Question: I am trying to connect to an Access DB file when I do a drag and drop from the dataset to the form i get the following error

Am I doing it wrong, what should I do ?
'''
Dataset not defined
TableAdapter not defined
TableAdapterManager not defined
'''
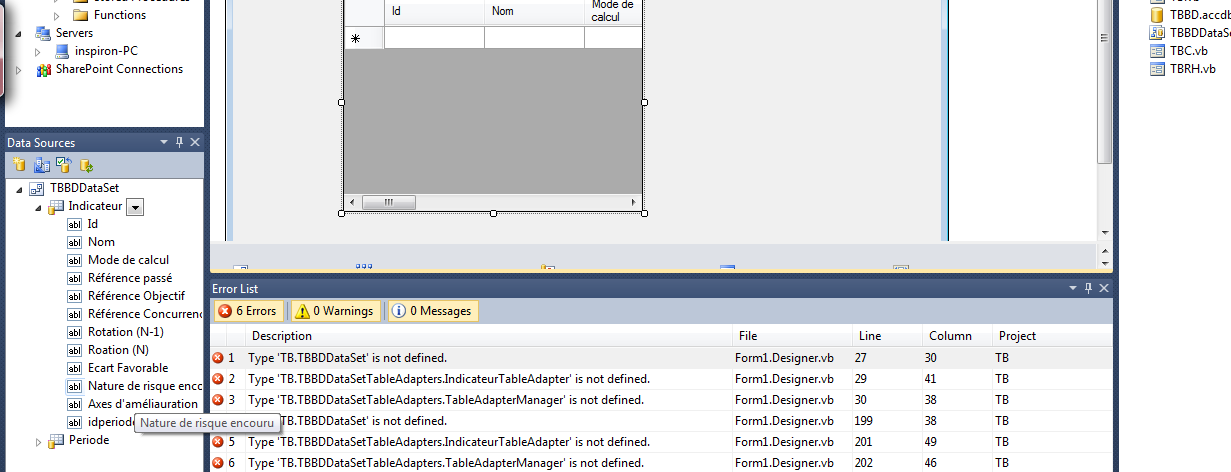
Answer: I am not sure what it is you are attempting to accomplish. But working with a database is going be a little more involved than drag and drop. But lucky for you not too much for some situations.
<URL> has a really basic tutorial about working with an access database and a dataset.
<URL>
<URL> also has a lot of videos just search vb.net ms access and Dataset. Should find a few videos to show you step by step.
If this does not help you your going to have to get a little more in detail on what you are trying to do.